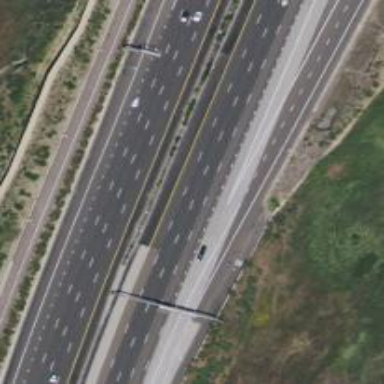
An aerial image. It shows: Motorway link.